RGB frame:
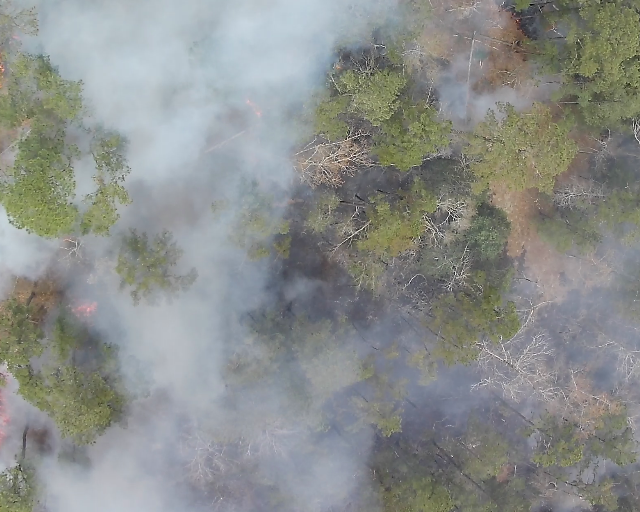
Thermal frame:
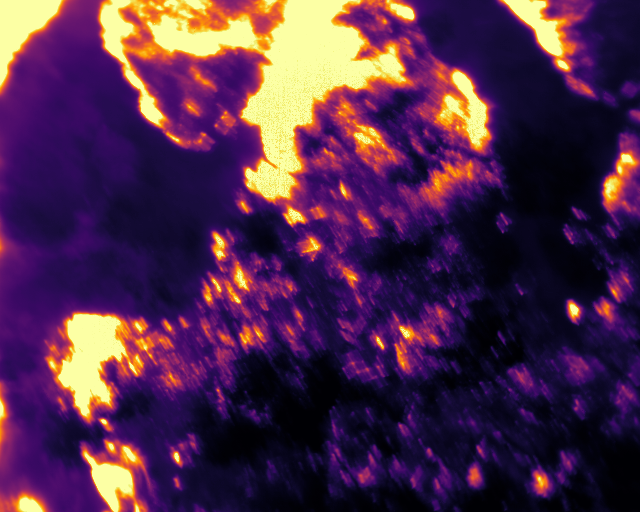
Captured: 2026-02-26 03:10:50
Pixels at or above 80 °C: 87083 (fraction of frame: 0.2658)